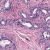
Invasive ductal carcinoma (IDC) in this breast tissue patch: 0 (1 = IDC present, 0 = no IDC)